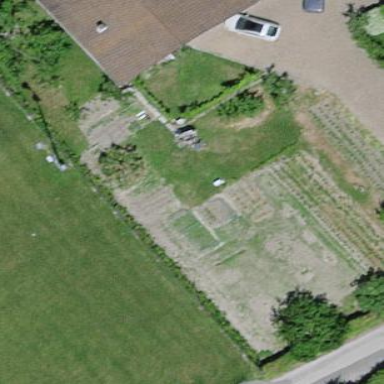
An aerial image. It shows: Garden area designated for leisure land.